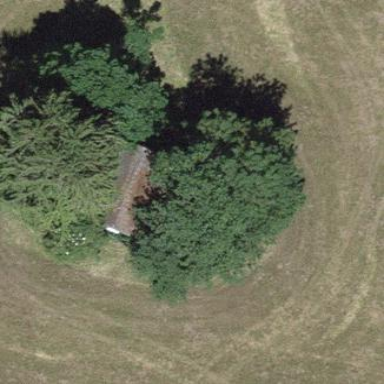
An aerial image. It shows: Rural barn.